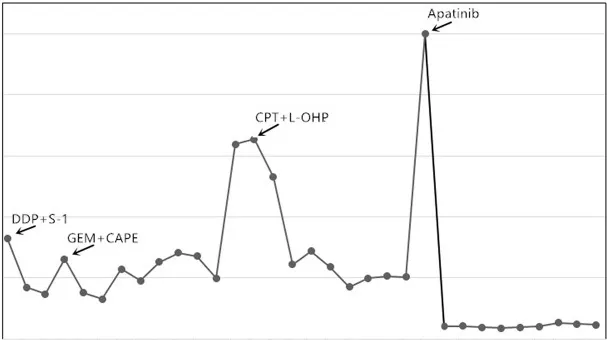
The levels of serum CA19-9 (normal range, 0-22 U/mL) before and after apatinib treatment. CA19-9, cancer antigen 19-9; DDP, cisplatin; GEM, gemcitabine; CAPE, capecitabine; CPT-11, irinotecan; L-OHP, oxaliplatin.
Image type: chart (chart)